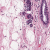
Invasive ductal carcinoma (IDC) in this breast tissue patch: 0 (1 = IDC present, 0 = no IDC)